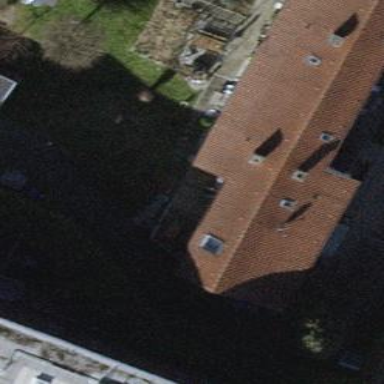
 and there is vertical building part as well."